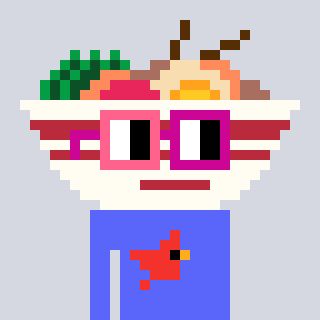
a pixel art character with square pink and red glasses, a noodles-shaped head and a purple-colored body on a cool background